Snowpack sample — Buffalo Mountain, Silverthorne, Colorado, USA (1/25/25, 10:11 AM MST)
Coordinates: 39.6222, -106.1139
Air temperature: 22 °F
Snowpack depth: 110 cm
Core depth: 30 cm
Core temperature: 42.8 °F
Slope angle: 12°, slope face: 102°
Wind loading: high
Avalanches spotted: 0
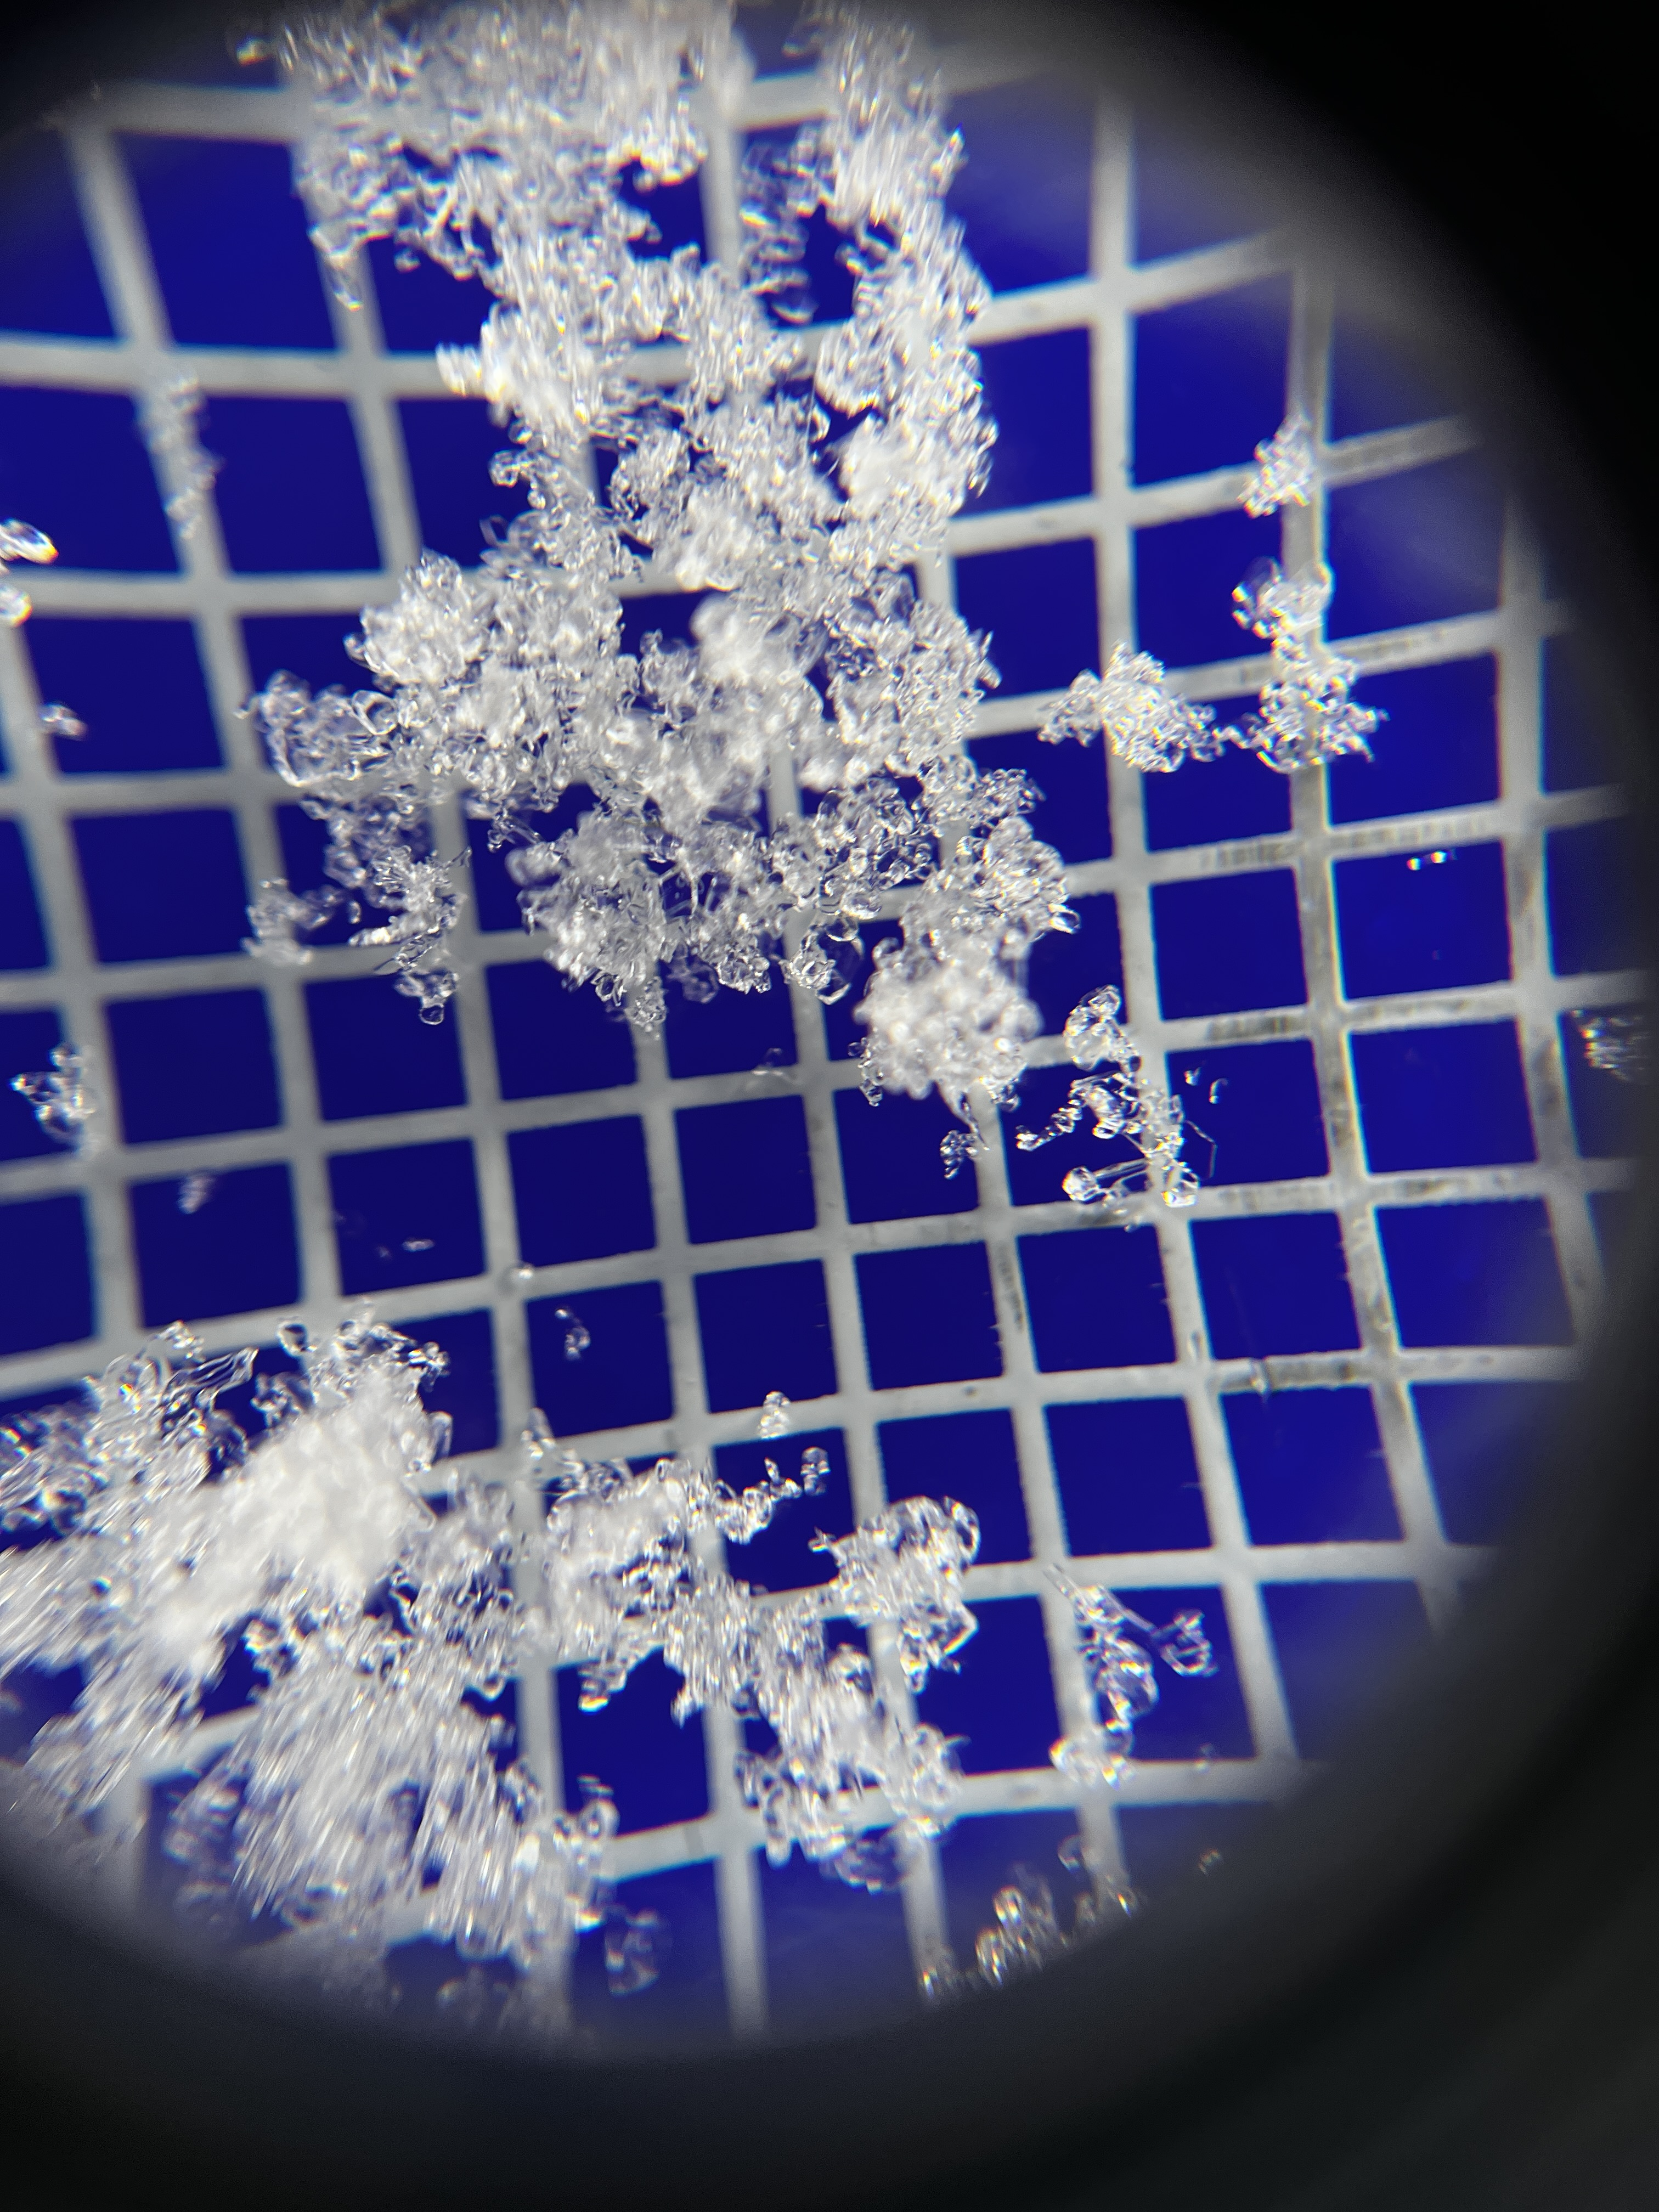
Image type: magnified_profile
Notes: No avalanches nearby, collected on the outskirts of a fire break 15 meters from the treeline, on way to Buffalo and Red Mountain